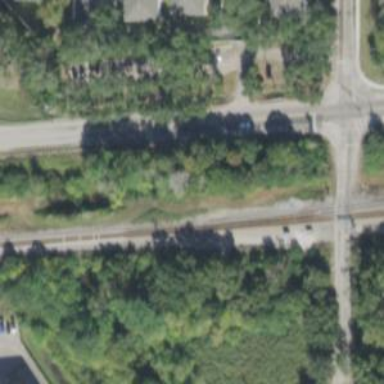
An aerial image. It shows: Railway signal.